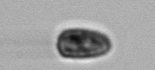
Label: Pseudochattonella_farcimen